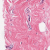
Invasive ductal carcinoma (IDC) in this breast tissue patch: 0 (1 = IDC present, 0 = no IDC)